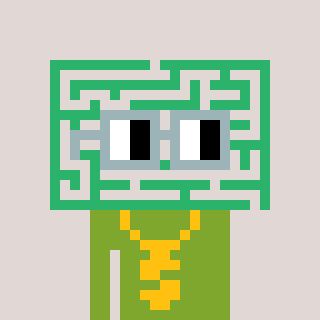
a pixel art character with square dark gray glasses, a maze-shaped head and a slimegreen-colored body on a warm background